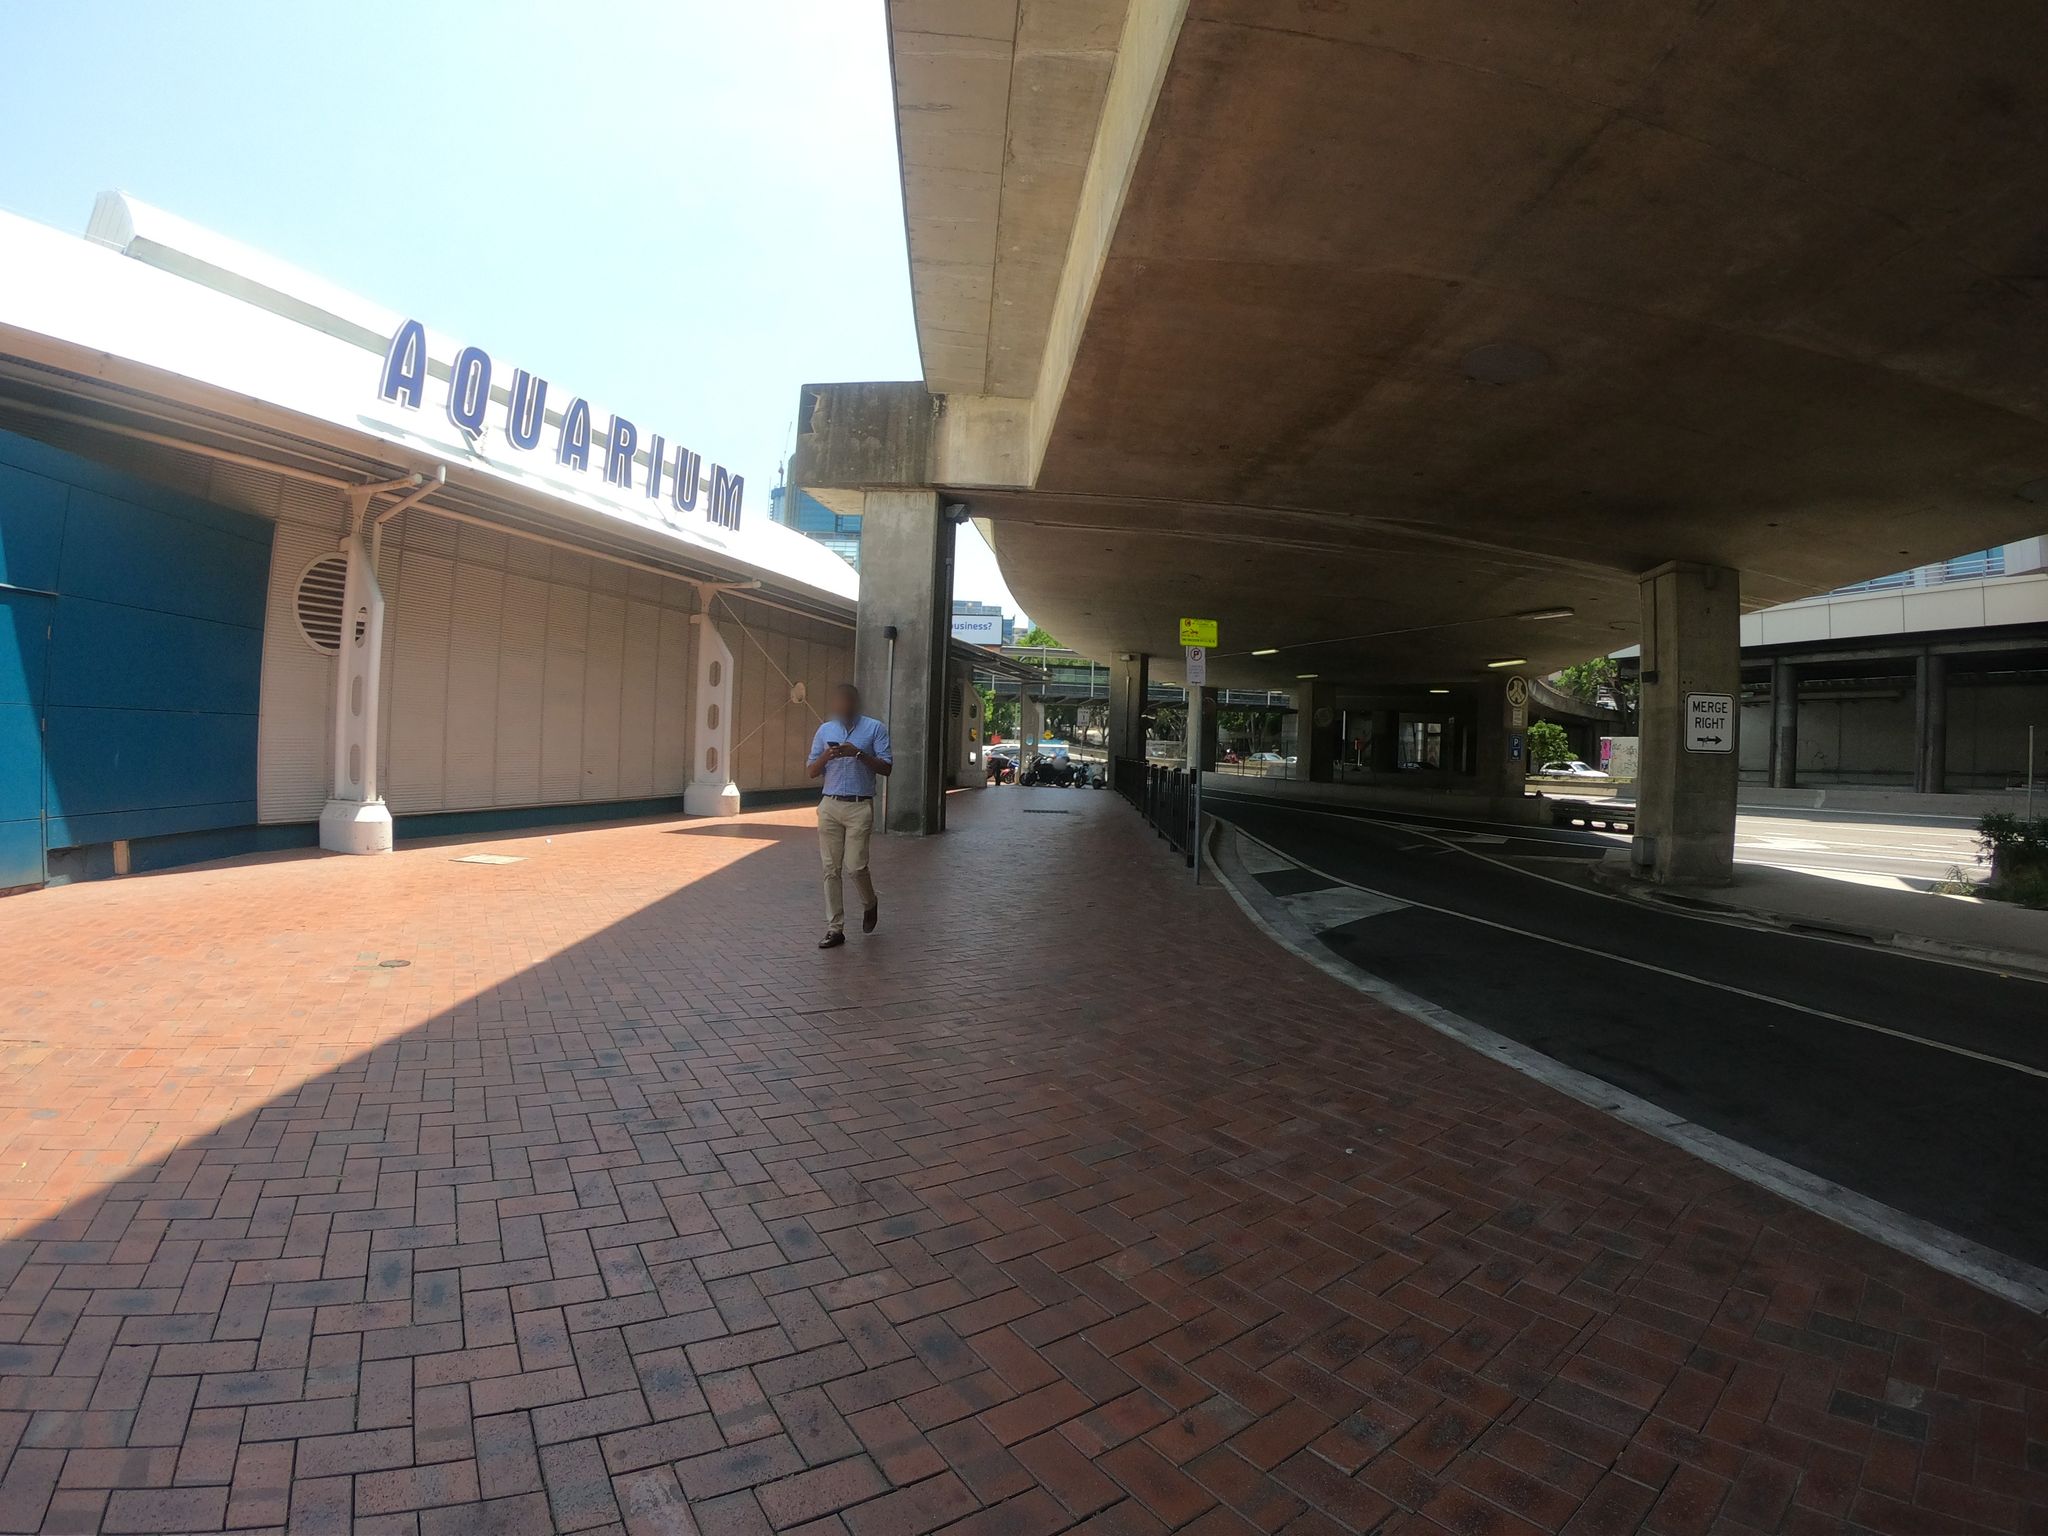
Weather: clear
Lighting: day
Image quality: good
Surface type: walking surface
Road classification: cycleway, pedestrian
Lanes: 2
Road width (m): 2.5
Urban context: urban centre
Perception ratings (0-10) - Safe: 2.68, Lively: 5.82, Beautiful: 6.43, Boring: 1.74, Depressing: 8.18, Wealthy: 4.81